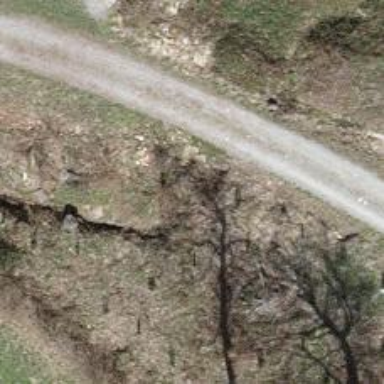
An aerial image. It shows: Culvert tunnel.